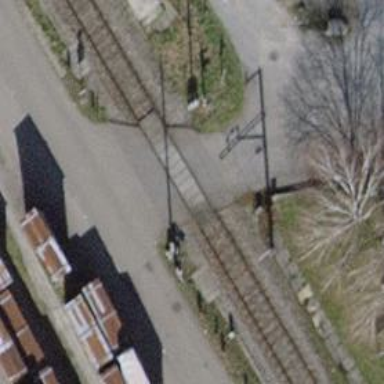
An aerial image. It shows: Level crossing on the railway with lights and full barrier.